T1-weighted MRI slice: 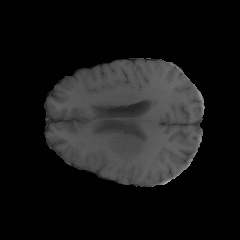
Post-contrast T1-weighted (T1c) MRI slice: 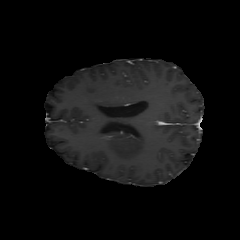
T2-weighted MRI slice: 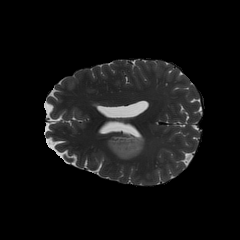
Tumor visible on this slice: yes